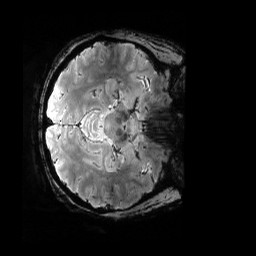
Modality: T2starw
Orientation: axial
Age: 30
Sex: female
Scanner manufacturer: siemens
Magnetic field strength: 6.98 T
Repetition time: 4.91 s
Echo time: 0.016 s